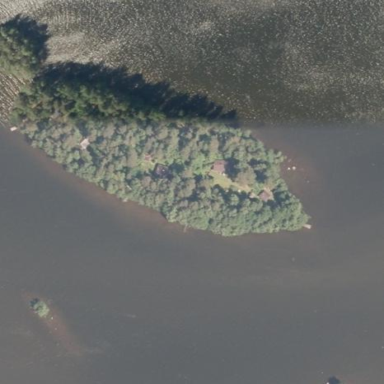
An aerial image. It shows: Island.